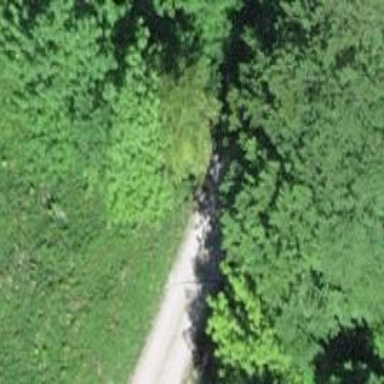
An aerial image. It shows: Well-maintained track road of grade 1.